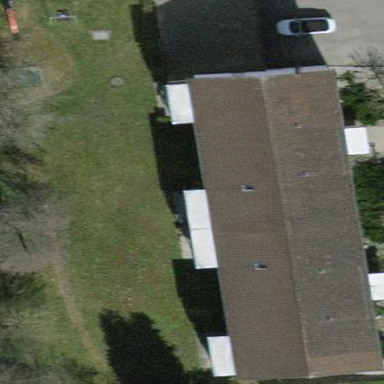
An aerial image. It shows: Building with tile roof.